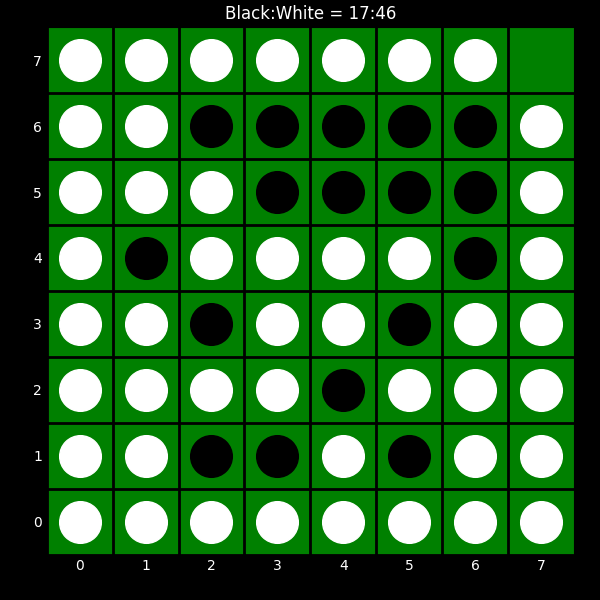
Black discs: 17
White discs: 46